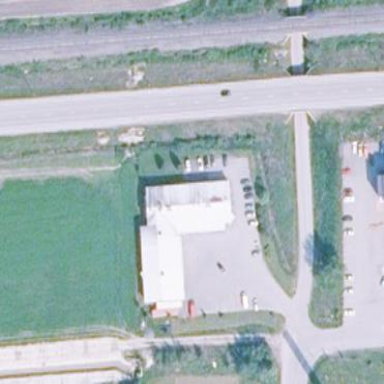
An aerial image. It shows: Bakery located in building.